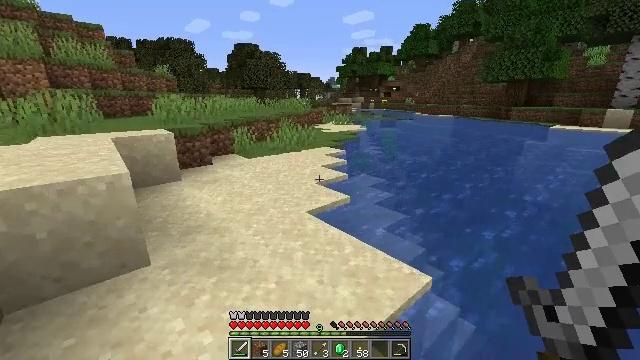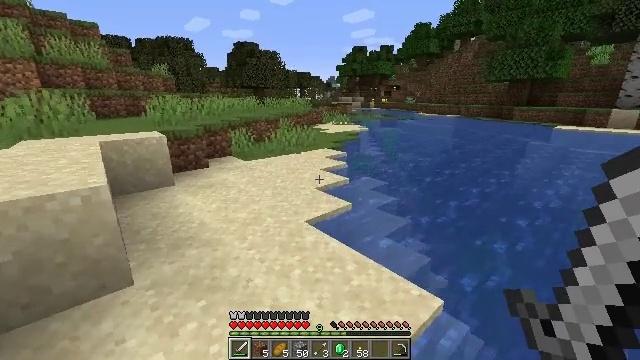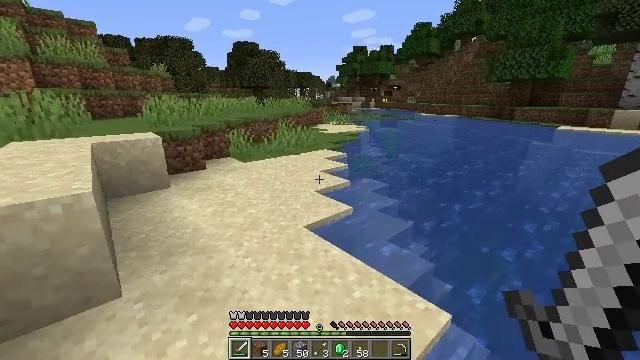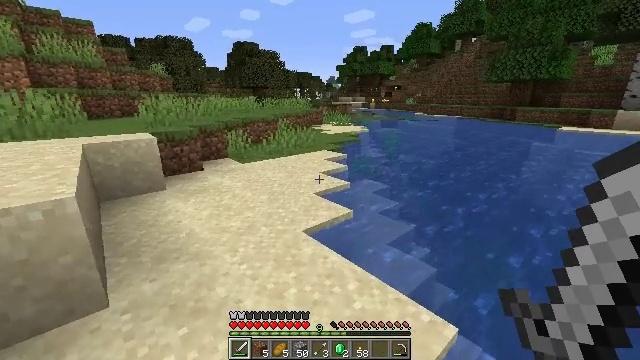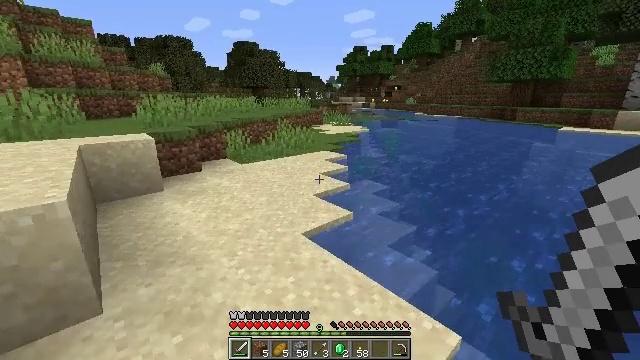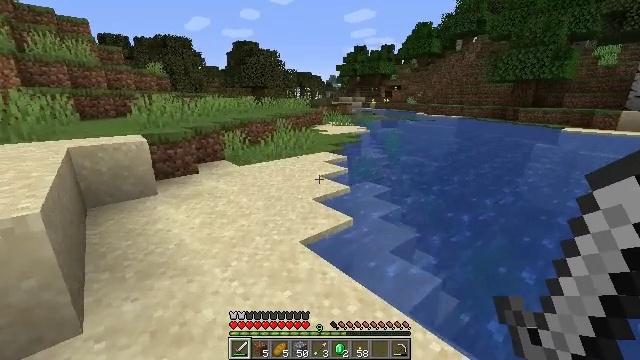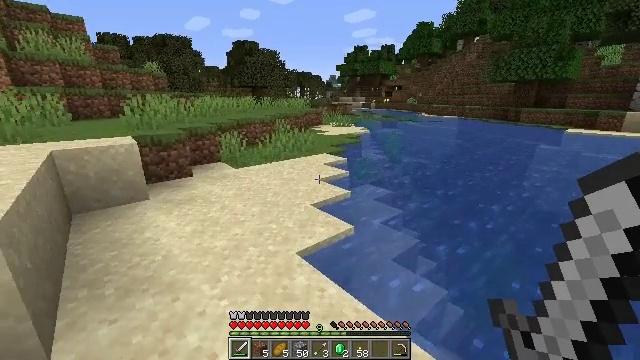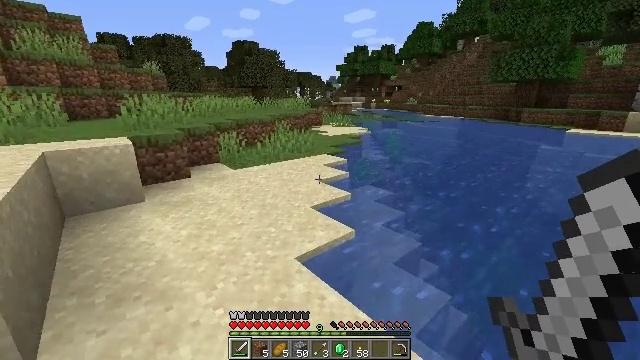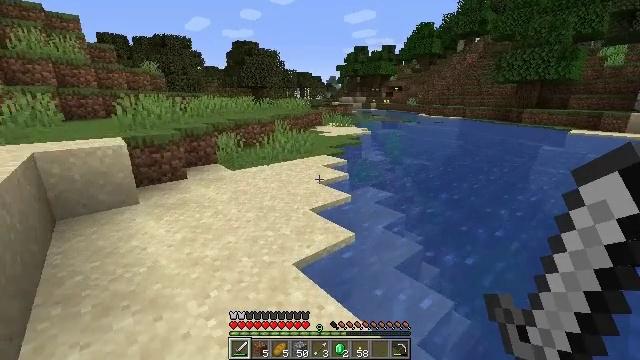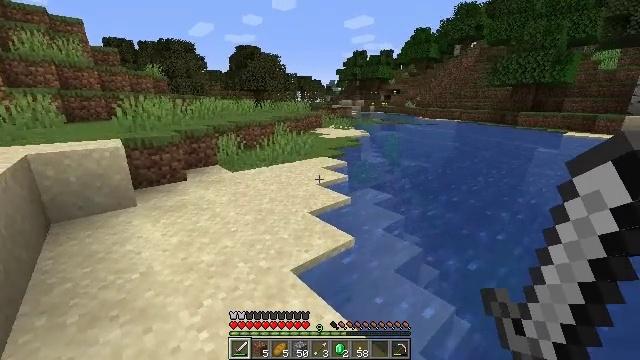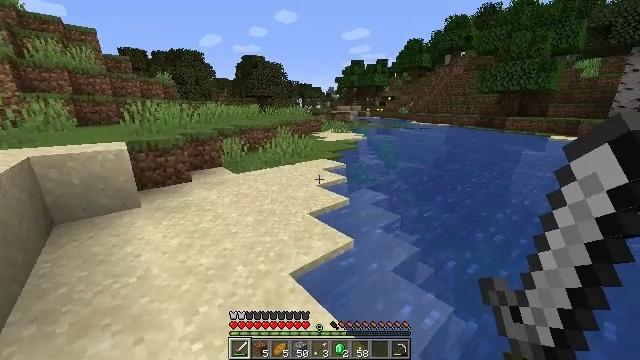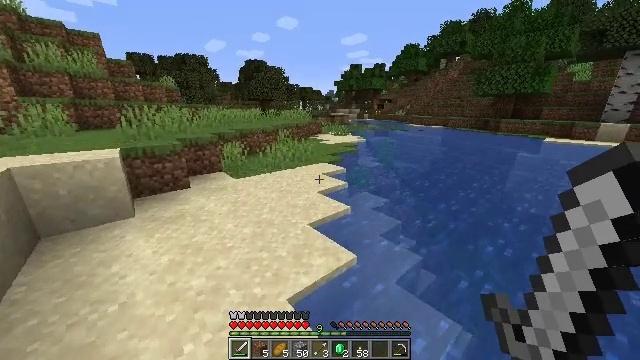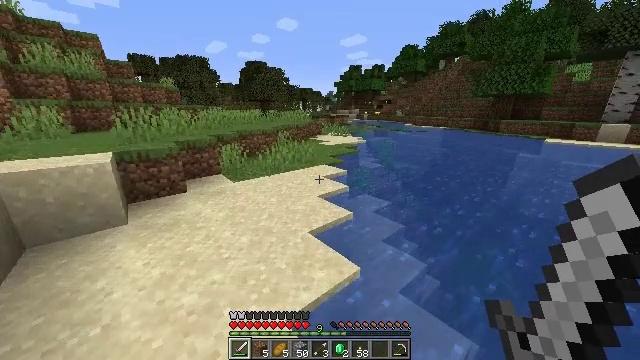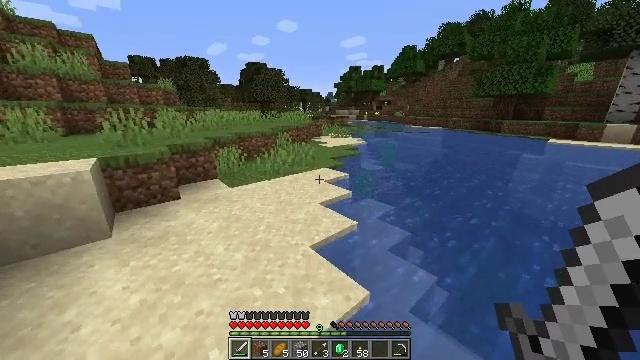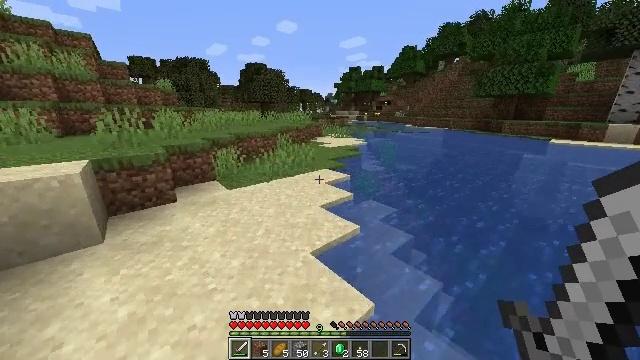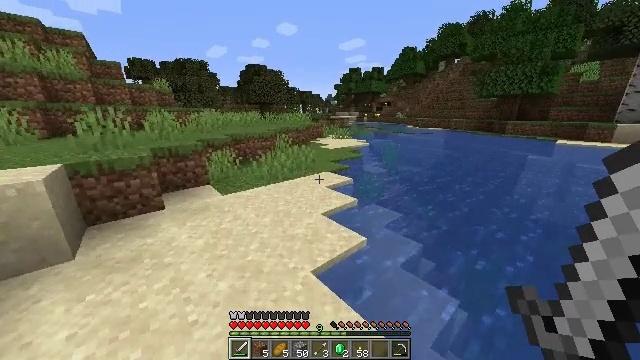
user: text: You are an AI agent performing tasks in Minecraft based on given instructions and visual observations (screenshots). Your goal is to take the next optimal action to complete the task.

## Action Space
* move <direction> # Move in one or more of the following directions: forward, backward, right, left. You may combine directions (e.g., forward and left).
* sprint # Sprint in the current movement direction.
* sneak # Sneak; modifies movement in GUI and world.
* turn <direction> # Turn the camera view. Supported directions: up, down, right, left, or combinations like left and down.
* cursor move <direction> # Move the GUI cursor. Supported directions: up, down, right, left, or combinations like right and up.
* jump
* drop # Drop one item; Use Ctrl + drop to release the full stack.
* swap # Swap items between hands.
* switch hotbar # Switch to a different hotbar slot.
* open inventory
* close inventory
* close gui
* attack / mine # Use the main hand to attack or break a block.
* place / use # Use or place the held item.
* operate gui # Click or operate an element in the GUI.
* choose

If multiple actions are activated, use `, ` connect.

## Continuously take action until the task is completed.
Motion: motion action
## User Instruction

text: Kill aquatic mobs.
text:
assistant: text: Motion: move forward
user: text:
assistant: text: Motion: no_op
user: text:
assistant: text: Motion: no_op
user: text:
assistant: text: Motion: move forward
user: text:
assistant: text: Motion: move forward
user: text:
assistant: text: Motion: move forward
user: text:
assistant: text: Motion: no_op
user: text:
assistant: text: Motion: move forward
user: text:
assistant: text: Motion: move forward
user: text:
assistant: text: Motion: move forward
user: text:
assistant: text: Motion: move forward
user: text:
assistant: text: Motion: move forward
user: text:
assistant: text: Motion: move forward
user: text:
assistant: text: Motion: move forward
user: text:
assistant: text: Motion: move forward
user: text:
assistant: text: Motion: move forward
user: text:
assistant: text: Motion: move forward
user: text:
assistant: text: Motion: move forward
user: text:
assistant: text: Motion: move forward
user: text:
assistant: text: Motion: move forward
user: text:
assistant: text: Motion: move forward
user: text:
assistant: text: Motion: move forward
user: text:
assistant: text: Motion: move forward
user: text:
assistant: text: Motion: move forward
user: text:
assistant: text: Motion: move forward
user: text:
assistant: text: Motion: move forward
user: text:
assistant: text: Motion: move forward
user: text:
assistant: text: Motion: move forward
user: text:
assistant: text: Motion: move forward
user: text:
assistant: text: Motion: move forward